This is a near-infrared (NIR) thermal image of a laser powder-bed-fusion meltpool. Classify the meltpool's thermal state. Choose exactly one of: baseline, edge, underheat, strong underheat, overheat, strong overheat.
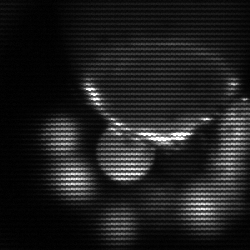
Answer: edge